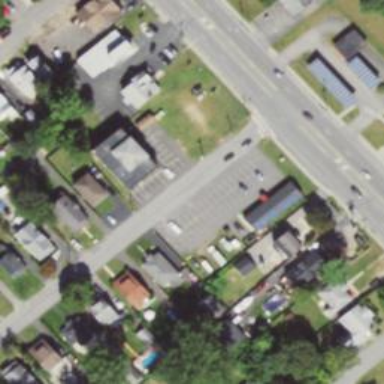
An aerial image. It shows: Paved parking area.